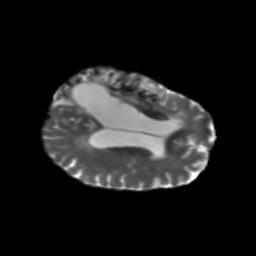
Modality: T2w
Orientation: axial
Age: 65
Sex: female
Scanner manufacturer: siemens
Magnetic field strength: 3 T
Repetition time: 5.25 s
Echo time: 0.08 s